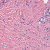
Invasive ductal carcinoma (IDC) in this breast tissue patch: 0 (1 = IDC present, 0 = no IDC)